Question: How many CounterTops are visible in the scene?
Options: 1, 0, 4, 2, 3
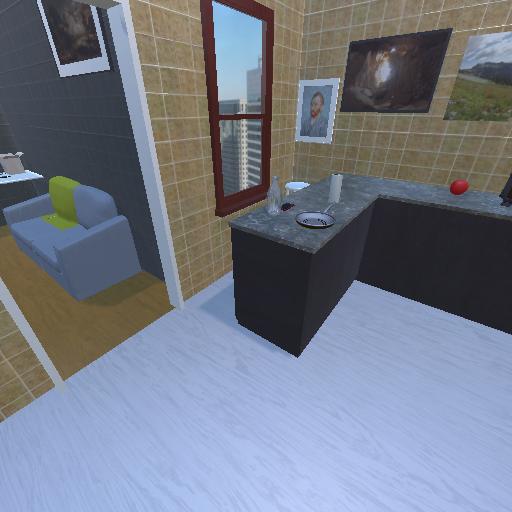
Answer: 1